Field crop: tomato
Growth stage: 2
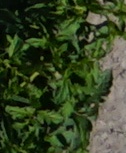
Species: tomato